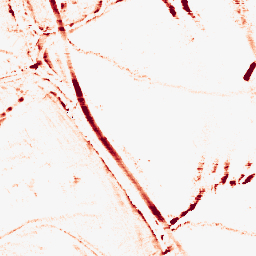
Category: morphological
Decomposition family: morphological_rect
Decomposition parameters: operation: opening
width: 10
height: 5
Upsampling method: bicubic
Upsampling parameters: scale: 4
Upsampling scale: 4